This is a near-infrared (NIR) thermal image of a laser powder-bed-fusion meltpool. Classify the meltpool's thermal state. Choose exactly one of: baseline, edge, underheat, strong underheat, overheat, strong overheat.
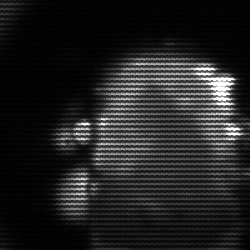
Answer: baseline